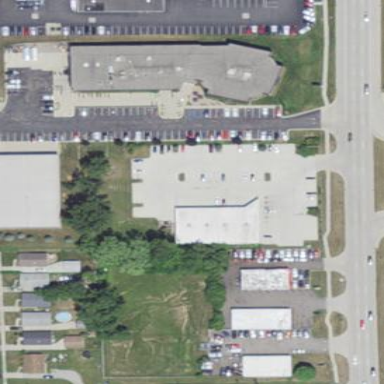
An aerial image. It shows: Parking area.